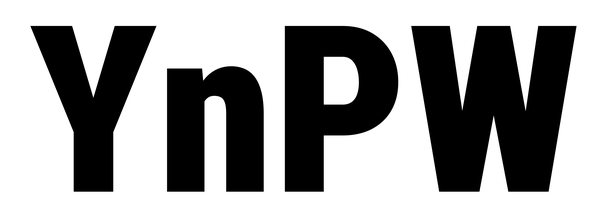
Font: Roboto_Condensed_Black